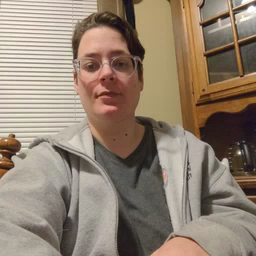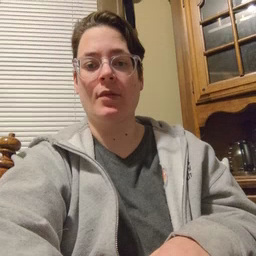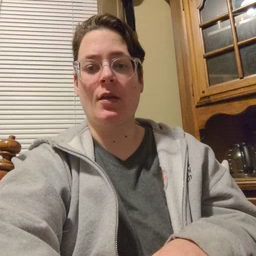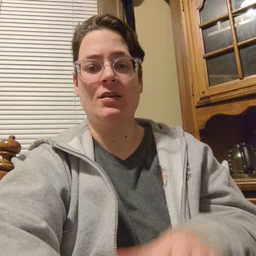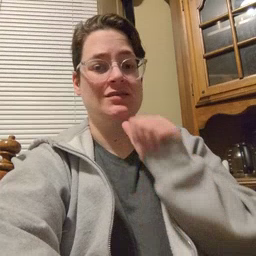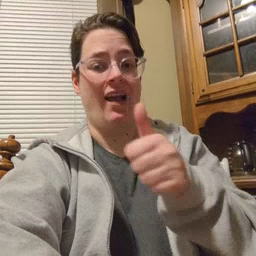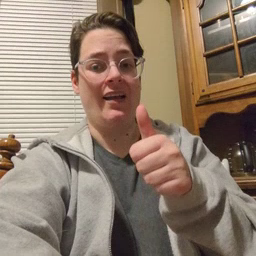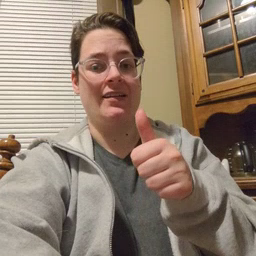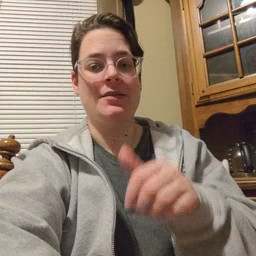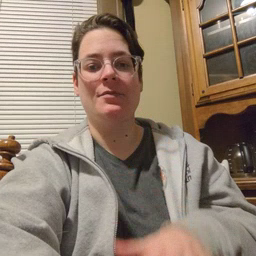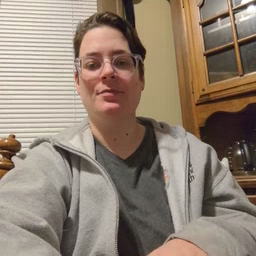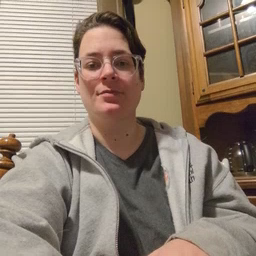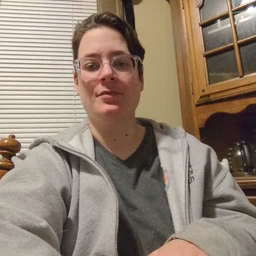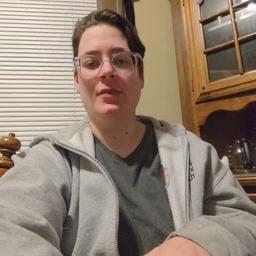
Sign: not